Question: What is the value of this measurement?
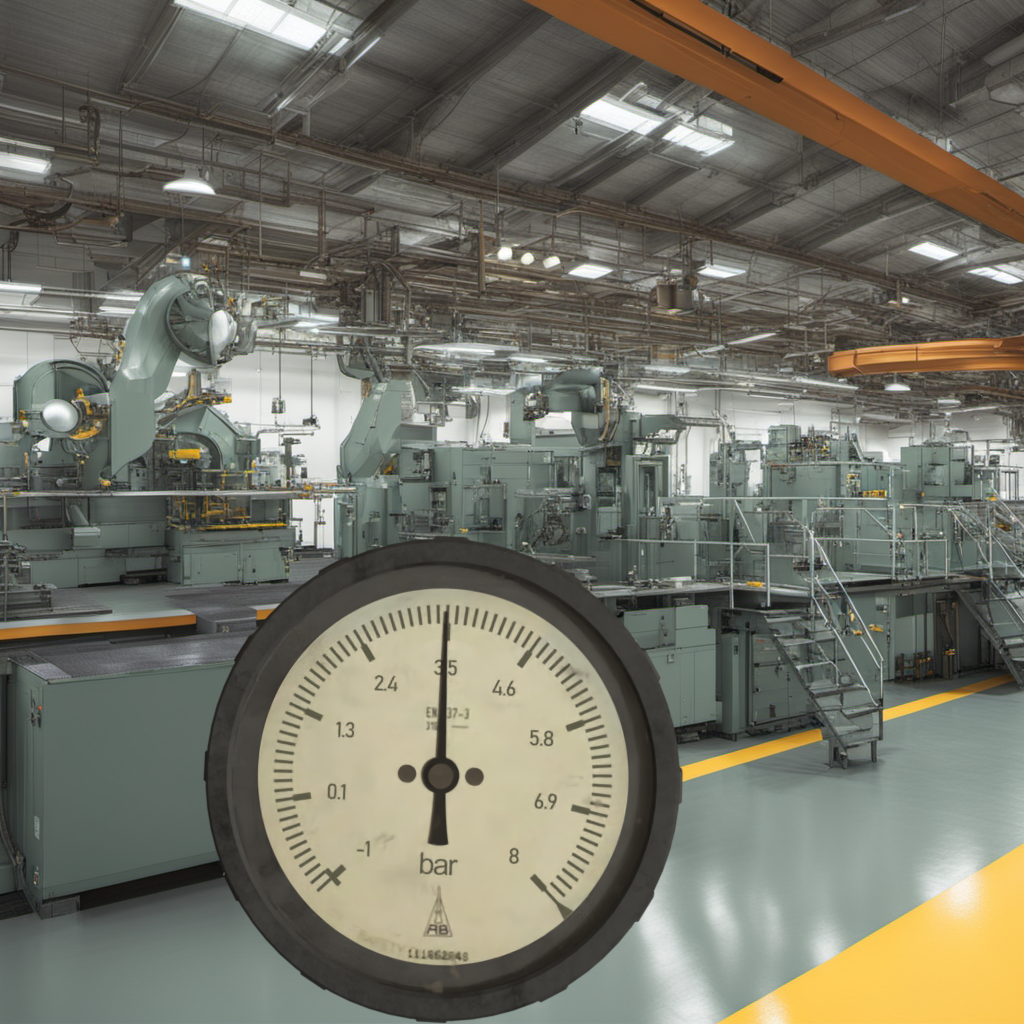
Answer: The result is 3.49
Question: What is the range of the measurement shown in the image?
Answer: The range is from -1 to 8
Question: What is the minimum and maximum value range of this measurement?
Answer: The minimum value is -1 and the maximum value is 8